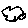
Label: cloud